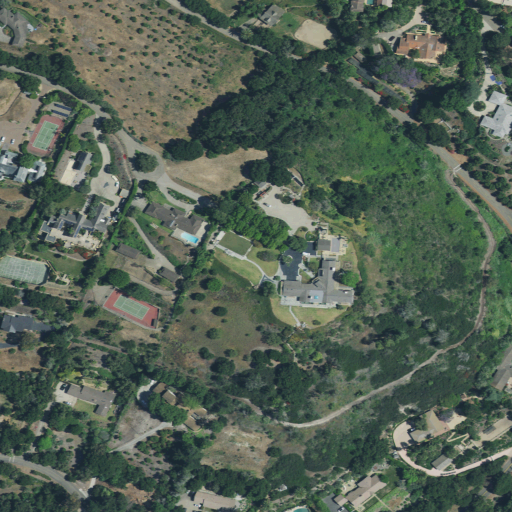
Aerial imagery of mountain in California named More Mesa containing open development, shrub, low intensity development, mixed forest, and evergreen forest